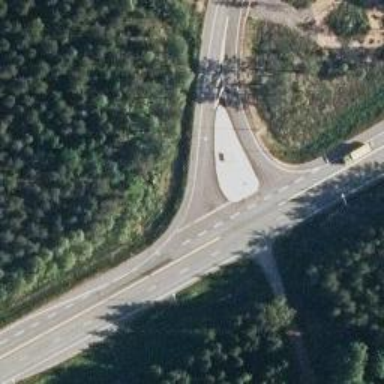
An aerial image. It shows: Asphalt road classified as trunk highway.